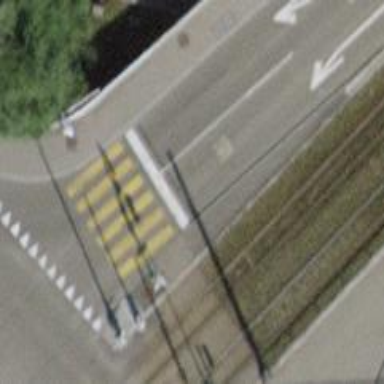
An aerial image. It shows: Road with traffic signals.